Question: . I get a problem, when i try to merge my entity.
I resolve object entity with new field "Name" from rest service by put request.
I tryed to merge entity with new "name" field to my database, but i got rollback after update operation, maybe you know why??
Here is my Controller
'''
@RequestMapping(value = "/updDep", method = RequestMethod.PUT)
@ResponseBody
public String updDeps(@RequestBody Department department ) {
departmentService.addDepartment(department);
System.out.println("after merge; in controller");
return "Success";
}
'''
And Department Service class with addDepartment() method:
'''
@Repository
public class DepartmentServiceImpl implements DepartmentService {
@PersistenceContext(unitName = "MyPersistenceUnit")
private EntityManager entityManager;
....
//getter/setter entityManager....
...
@Override
@Transactional
public void updDepartment(Department department) {
Department department1 = findById(department.getId());
department1.setName(department.getName());
/* NOT WORKS TOO, STILL ROOLBAKED!
Department managedDep = getEntityManager().merge(department);
managedDep.setName(department.getName());
*/
}
'''
Project Structure:

'''
<persistence-unit name="MyPersistenceUnit" transaction-type="RESOURCE_LOCAL">
<provider>org.hibernate.ejb.HibernatePersistence</provider>
<properties>
<property name="hibernate.connection.url" value="jdbc:mysql://localhost:3306/testbd"/>
<property name="hibernate.connection.driver_class" value="com.mysql.jdbc.Driver"/>
<property name="hibernate.connection.username" value="root"/>
<property name="hibernate.connection.password" value="root"/>
<!--<property name="hibernate.hbm2ddl.import_files" value= "import.sql"/>-->
<property name="hibernate.show_sql" value="true"/>
<property name="hibernate.format_sql" value="true"/>
<property name="hibernate.hbm2ddl.auto" value="update"/>
<property name="hibernate.dialect" value="org.hibernate.dialect.MySQLDialect"/>
</properties>
</persistence-unit>
</persistence>
'''
'''
<mvc:annotation-driven />
<context:annotation-config />
<context:component-scan base-package="epam.rest" />
<bean class="org.springframework.web.servlet.view.InternalResourceViewResolver">
<property name="prefix">
<value>/WEB-INF/pages/</value>
</property>
<property name="suffix">
<value>.jsp</value>
</property>
</bean>
<bean class="org.springframework.beans.factory.config.PropertyPlaceholderConfigurer">
<property name="location">
<value>classpath:jdbc.properties</value>
</property>
</bean>
<bean id="dataSource" class="org.springframework.jdbc.datasource.DriverManagerDataSource">
<property name="driverClassName" value="${jdbc.driverClassName}" />
<property name="url" value="${jdbc.url}" />
<property name="username" value="${jdbc.username}" />
<property name="password" value="${jdbc.password}" />
</bean>
<bean id="entityManagerFactory" class="org.springframework.orm.jpa.LocalContainerEntityManagerFactoryBean">
<property name="persistenceUnitName" value="MyPersistenceUnit"/>
</bean>
<bean id="transactionManager" class="org.springframework.orm.jpa.JpaTransactionManager">
<property name="dataSource" ref="dataSource" />
<property name="entityManagerFactory" ref="entityManagerFactory" />
</bean>
<tx:annotation-driven transaction-manager="transactionManager" proxy-target-class="true" />
</beans>
'''
'''
11:55:42,672 TRACE DefaultFlushEntityEventListener:281 - Updating entity: [epam.rest.entity.Department#1]
11:55:42,681 DEBUG Collections:190 - Collection found: [epam.rest.entity.Department.worker#1], was: [epam.rest.entity.Department.worker#1] (initialized)
11:55:42,682 TRACE AbstractFlushingEventListener:242 - Processing unreferenced collections
11:55:42,682 TRACE AbstractFlushingEventListener:254 - Scheduling collection removes/(re)creates/updates
11:55:42,682 DEBUG AbstractFlushingEventListener:118 - Flushed: 0 insertions, 1 updates, 0 deletions to 4 objects
11:55:42,683 DEBUG AbstractFlushingEventListener:125 - Flushed: 0 (re)creations, 0 updates, 0 removals to 1 collections
11:55:42,683 DEBUG EntityPrinter:114 - Listing entities:
11:55:42,684 DEBUG EntityPrinter:121 - epam.rest.entity.Worker{id=2, department=epam.rest.entity.Department#1, salary=1200, fio=Kozlovich Andrei Vicktorovich}
11:55:42,684 DEBUG EntityPrinter:121 - epam.rest.entity.Worker{id=1, department=epam.rest.entity.Department#1, salary=1000, fio=Gabriel Alexei Nicolaevich}
11:55:42,684 DEBUG EntityPrinter:121 - epam.rest.entity.Worker{id=3, department=epam.rest.entity.Department#1, salary=1500, fio=Baym Alena Nicolaevna}
11:55:42,686 DEBUG EntityPrinter:121 - epam.rest.entity.Department{id=1, name=IT123, worker=[epam.rest.entity.Worker#2, epam.rest.entity.Worker#3, epam.rest.entity.Worker#1]}
11:55:42,687 TRACE AbstractFlushingEventListener:327 - Executing flush
11:55:42,697 TRACE AbstractEntityPersister:3166 - Updating entity: [epam.rest.entity.Department#1]
11:55:42,698 TRACE AbstractServiceRegistryImpl:146 - Initializing service [role=org.hibernate.engine.jdbc.batch.spi.BatchBuilder]
11:55:42,704 TRACE AbstractServiceRegistryImpl:146 - Initializing service [role=org.hibernate.service.jmx.spi.JmxService]
11:55:42,706 TRACE BatchBuilderImpl:68 - Building batch [size=1]
11:55:42,708 DEBUG SQL:104 -
update
departments
set
name=?
where
id=?
11:55:42,710 TRACE JdbcCoordinatorImpl:319 - Registering statement [com.mysql.jdbc.JDBC4PreparedStatement@646b0e6a: update departments set name=** NOT SPECIFIED ** where id=** NOT SPECIFIED **]
11:55:42,710 TRACE AbstractEntityPersister:2780 - Dehydrating entity: [epam.rest.entity.Department#1]
11:55:42,712 TRACE BasicBinder:84 - binding parameter [1] as [VARCHAR] - IT123
11:55:42,713 TRACE BasicBinder:84 - binding parameter [2] as [BIGINT] - 1
11:55:42,714 TRACE JdbcCoordinatorImpl:358 - Releasing statement [com.mysql.jdbc.JDBC4PreparedStatement@646b0e6a: update departments set name='IT123' where id=1]
11:55:42,715 TRACE JdbcCoordinatorImpl:476 - Closing prepared statement [com.mysql.jdbc.JDBC4PreparedStatement@646b0e6a: update departments set name='IT123' where id=1]
11:55:42,715 TRACE JdbcCoordinatorImpl:249 - Starting after statement execution processing [ON_CLOSE]
11:55:42,717 TRACE JdbcCoordinatorImpl:249 - Starting after statement execution processing [ON_CLOSE]
11:55:42,718 DEBUG AbstractTransactionImpl:203 - rolling back
11:55:42,786 DEBUG JdbcTransaction:164 - rolled JDBC Connection
11:55:42,787 DEBUG JdbcTransaction:126 - re-enabling autocommit
11:55:42,788 TRACE TransactionCoordinatorImpl:136 - after transaction completion
11:55:42,792 TRACE SessionImpl:624 - after transaction completion
11:55:42,794 TRACE SessionImpl:342 - Closing session
11:55:42,795 TRACE JdbcCoordinatorImpl:171 - Closing JDBC container [org.hibernate.engine.jdbc.internal.JdbcCoordinatorImpl@6583023d]
11:55:42,796 DEBUG JdbcCoordinatorImpl:173 - HHH000420: Closing un-released batch
11:55:42,797 TRACE LogicalConnectionImpl:164 - Closing logical connection
11:55:42,797 DEBUG LogicalConnectionImpl:232 - Releasing JDBC connection
11:55:42,798 TRACE DriverManagerConnectionProviderImpl:233 - Returning connection to pool, pool size: 1
11:55:42,799 DEBUG LogicalConnectionImpl:250 - Released JDBC connection
11:55:42,799 TRACE LogicalConnectionImpl:176 - Logical connection closed
'''
'''
@Entity
@Table(name = "workers")
public class Worker {
@Id
@GeneratedValue(strategy = GenerationType.IDENTITY)
private Long id;
@Column(nullable = false)
private String fio;
@ManyToOne(cascade = {CascadeType.PERSIST, CascadeType.MERGE }, fetch = FetchType.EAGER)
private Department department;
@Column(nullable = false)
private Integer salary;
......
'''
'''
@Entity
@Table(name ="departments")
public class Department implements Serializable {
@Id
@GeneratedValue(strategy = GenerationType.IDENTITY)
private Long id;
@Column(nullable = false)
private String name;
@OneToMany(cascade = {CascadeType.PERSIST, CascadeType.MERGE }, fetch = FetchType.EAGER, mappedBy = "department")
private Set<Worker> worker;
.......
'''
TELL ME PLS WHAT I DID WRONG?!
I updated my code
1)delete persistence.xml
2)remove (unitName = "MyPersistenceUnit") in services:
'''
@PersistenceContext
private EntityManager entityManager;
'''
2)edit despatcher-servlet.xml:
Now it is look like that:
'''
<mvc:annotation-driven />
<context:component-scan base-package="epam.rest" />
<bean class="org.springframework.web.servlet.view.InternalResourceViewResolver">
<property name="prefix">
<value>/WEB-INF/pages/</value>
</property>
<property name="suffix">
<value>.jsp</value>
</property>
</bean>
<bean class="org.springframework.beans.factory.config.PropertyPlaceholderConfigurer">
<property name="location">
<value>classpath:jdbc.properties</value>
</property>
</bean>
<bean id="dataSource" class="org.springframework.jdbc.datasource.DriverManagerDataSource">
<property name="driverClassName" value="${jdbc.driverClassName}" />
<property name="url" value="${jdbc.url}" />
<property name="username" value="${jdbc.username}" />
<property name="password" value="${jdbc.password}" />
</bean>
<bean id="entityManagerFactory" class="org.springframework.orm.jpa.LocalContainerEntityManagerFactoryBean">
<property name="dataSource" ref="dataSource" />
<property name="packagesToScan" value="epam.rest.entity" />
<property name="jpaVendorAdapter">
<bean class="org.springframework.orm.jpa.vendor.HibernateJpaVendorAdapter" />
</property>
<property name="jpaProperties">
<props>
<prop key="hibernate.hbm2ddl.auto">create-drop</prop>
<prop key="hibernate.dialect">org.hibernate.dialect.MySQL5Dialect</prop>
</props>
</property>
</bean>
<bean id="transactionManager" class="org.springframework.orm.jpa.JpaTransactionManager">
<property name="entityManagerFactory" ref="entityManagerFactory" />
</bean>
<bean id="persistenceExceptionTranslationPostProcessor"
class="org.springframework.dao.annotation.PersistenceExceptionTranslationPostProcessor" />
<tx:annotation-driven transaction-manager="transactionManager" proxy-target-class="true" />
</beans>
'''
But when i try to update, i still got the same ROLLEDBACK
'''
04:14:06,765 TRACE AbstractEntityPersister:3166 - Updating entity: [epam.rest.entity.Department#1]
04:14:06,766 TRACE AbstractServiceRegistryImpl:146 - Initializing service [role=org.hibernate.engine.jdbc.batch.spi.BatchBuilder]
04:14:06,772 TRACE AbstractServiceRegistryImpl:146 - Initializing service [role=org.hibernate.service.jmx.spi.JmxService]
04:14:06,774 TRACE BatchBuilderImpl:68 - Building batch [size=1]
04:14:06,776 DEBUG SQL:104 - update departments set name=? where id=?
04:14:06,777 TRACE JdbcCoordinatorImpl:319 - Registering statement [com.mysql.jdbc.JDBC4PreparedStatement@3918a7aa: update departments set name=** NOT SPECIFIED ** where id=** NOT SPECIFIED **]
04:14:06,778 TRACE AbstractEntityPersister:2780 - Dehydrating entity: [epam.rest.entity.Department#1]
04:14:06,779 TRACE BasicBinder:84 - binding parameter [1] as [VARCHAR] - IT21
04:14:06,780 TRACE BasicBinder:84 - binding parameter [2] as [BIGINT] - 1
04:14:06,782 TRACE JdbcCoordinatorImpl:358 - Releasing statement [com.mysql.jdbc.JDBC4PreparedStatement@3918a7aa: update departments set name='IT21' where id=1]
04:14:06,783 TRACE JdbcCoordinatorImpl:476 - Closing prepared statement [com.mysql.jdbc.JDBC4PreparedStatement@3918a7aa: update departments set name='IT21' where id=1]
04:14:06,783 TRACE JdbcCoordinatorImpl:249 - Starting after statement execution processing [ON_CLOSE]
04:14:06,785 TRACE JdbcCoordinatorImpl:249 - Starting after statement execution processing [ON_CLOSE]
04:14:06,785 DEBUG AbstractTransactionImpl:203 - rolling back
04:14:06,856 DEBUG JdbcTransaction:164 - rolled JDBC Connection
04:14:06,857 DEBUG JdbcTransaction:126 - re-enabling autocommit
04:14:06,858 TRACE TransactionCoordinatorImpl:136 - after transaction completion
04:14:06,862 TRACE SessionImpl:624 - after transaction completion
04:14:06,866 TRACE SessionImpl:342 - Closing session
04:14:06,867 TRACE JdbcCoordinatorImpl:171 - Closing JDBC container [org.hibernate.engine.jdbc.internal.JdbcCoordinatorImpl@71799400]
04:14:06,867 DEBUG JdbcCoordinatorImpl:173 - HHH000420: Closing un-released batch
04:14:06,868 TRACE LogicalConnectionImpl:164 - Closing logical connection
04:14:06,868 DEBUG LogicalConnectionImpl:232 - Releasing JDBC connection
04:14:06,868 DEBUG LogicalConnectionImpl:250 - Released JDBC connection
04:14:06,869 TRACE LogicalConnectionImpl:176 - Logical connection closed
'''
What is wrong now?!
I looked in my pom.xml file:
'''
....
<dependency>
<groupId>org.hibernate</groupId>
<artifactId>hibernate-core</artifactId>
<version>4.1.8.Final</version>
</dependency>
<dependency>
<groupId>org.hibernate</groupId>
<artifactId>hibernate-entitymanager</artifactId>
<version>4.1.8.Final</version>
</dependency>
<dependency>
<groupId>org.hibernate.javax.persistence</groupId>
<artifactId>hibernate-jpa-2.0-api</artifactId>
<version>1.0.1.Final</version>
</dependency>
.....
'''
So when i delete ths :
'''
<dependency>
<groupId>org.hibernate.javax.persistence</groupId>
<artifactId>hibernate-jpa-2.0-api</artifactId>
<version>1.0.1.Final</version>
</dependency>
'''
all works!
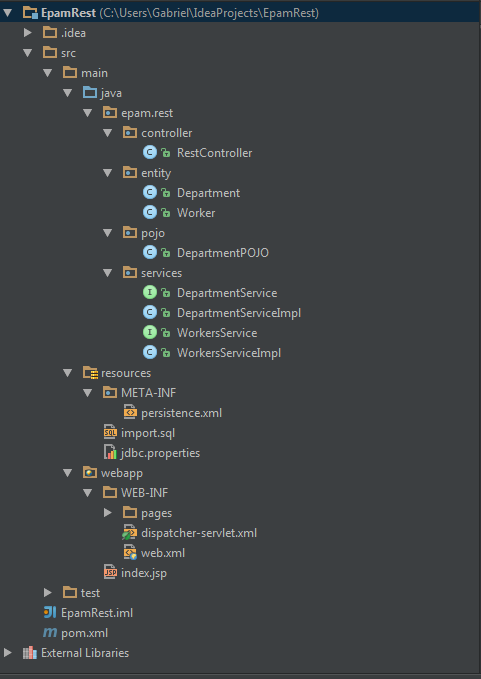
Answer: The problem is that you provided two different jdbc connection info to Hibernate:
1. Through the Spring configured DataSourcw
2. Through Hibernate jdbc connection properties
Because you need to integrate Spring Transaction demarcation to Hibernate transaction logic, you can only rely on the DataSource you provided to your JPA TransactionManager.
That's why you see the auto-commit re-enabling log too.
So remove all hibernate.connection.* lines and you should be fine:
'''
<property name="hibernate.connection.url" value="jdbc:mysql://localhost:3306/testbd"/>
<property name="hibernate.connection.driver_class" value="com.mysql.jdbc.Driver"/>
<property name="hibernate.connection.username" value="root"/>
<property name="hibernate.connection.password" value="root"/>
'''
With these lines removed, Hibernate will not override the DataSource with its own internal JDBC connection provider.